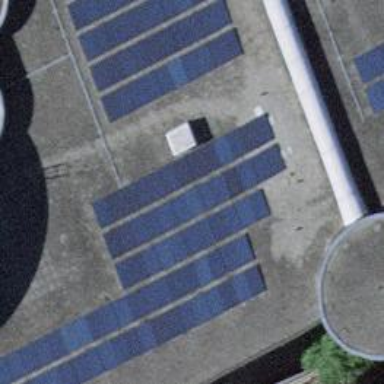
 consisting of solar photovoltaic panels."